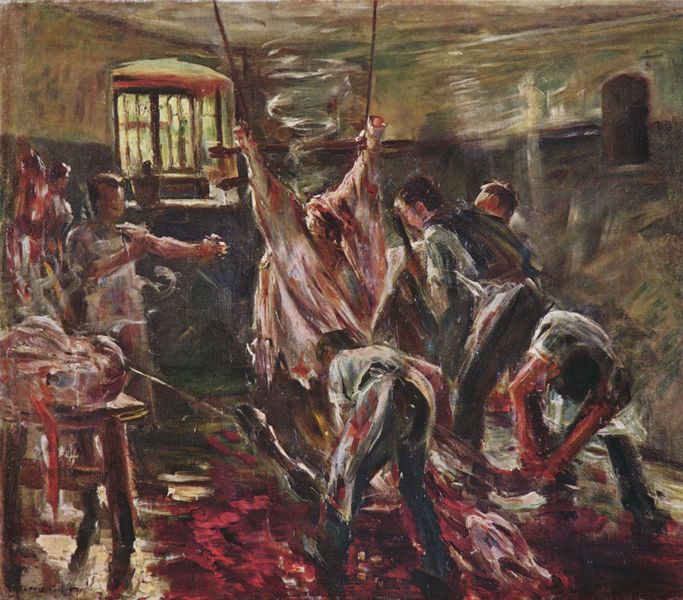
Titel: Im Schlachthaus
Künstler: Lovis Corinth
Standort: Stuttgart
Institution: Staatsgalerie
Schlagwörter: blau, dunkel, gemälde, hand, haut, kopf, mann, schatten, weiß, gelb, grün, impressionismus, menschen, braun, fenster, finger, grau, hell, köpfe, licht, männer, raum, schwarz, stuhl, szene, tisch, zimmer, ausblick, rot, tier, expressionismus, malerei, wand, arm, arme, hinrichtung, mensch, messer, mord, rembrandt, tod, tot, hände, innenraum, öl, spiegelung, gitter, sonne, boden, realismus, schnur, schnüre, decke, rosa, arbeit, pferd, beine, deutschland, fesseln, huf, hufe, schürze, bein, ecke, düster, schuhe, hosen, moderne, arbeiten, schürzen, hitze, kuh, rind, bank, hocker, schemel, arbeiter, fliessen, dampf, gewalt, krieg, seile, wild, blue, chair, men, people, red, stool, white, window, black, duktus, green, modern, painting, room, table, woman, dressing, maid, floor, kammer, anfang 20. jahrhundert, wände, fleisch, keller, nische, blut, corinth, fleischer, hängen, metzger, metzgerei, schlachten, schlachter, schlachterei, schlachthof, schwein, seil, ölmalerei, handwerk, verschwommen, gefängnis, kerker, hängend, ausbluten, lache, schneiden, leid, massaker, qual, schmerz, flesh, man, rape, getötet, death, slevogt, märtyrer, opfer, aufgehängt, ausnehmen, eimer, ochse, dead, rope, innereien, crucifixion, scene, fensternische, schürtze, fessel, human, rottöne, peitschen, basement, ceiling, prison, animal, apron, cow, stricke, gemäde, folter, marter, grausam, schlachtung, paint, angebunden, häuten, work, working, foltern, eingeweide, hanging, um 1800, verlies, bacon, scary, grauen, ekel, action, nackte arme, ausweiden, workers, slaughter, killing, crucify, drastisch, schlachthaus, gefängniss, blood, corpse, shop, grausamkeit, ebenhausen, folterkammer, intereuer, max slevogt, schlachterschürze, schlächter, schäftlarn, scjhwarz, sinnlosigkeit, wasserpfützen, torture, birth, 20. jahrhundert, bars, pig, messy, butcher, punishment, domestic, painterly, hang, cellar, greem, gore, meat, ropes, fässeln, engelartig, hohe linie, punish, schürze blut, rtod, carcass, schindung, frantic, tradition, beef, beckma, schlachterie, schlachtet, suspended, aprons, butchers, slughterhouse, stripping, abattoir, laktion, pushish